Field crop: maize
Growth stage: 1
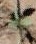
Species: datura